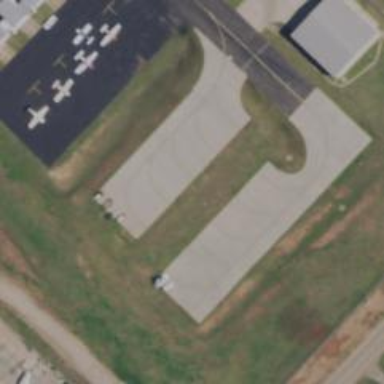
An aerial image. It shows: View of taxiway at the airport.